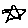
Label: star